Question: I am creating a alert badge using UILabel using following code:
'''
[label setText:@"67"];
UIFont * font = [UIFont systemFontOfSize:11];
[label setFont:font];
[label sizeToFit];
[label setTextAlignment:NSTextAlignmentCenter];
[label setBackgroundColor:[UIColor yellowColor]];
[label setTextColor:[UIColor whiteColor]];
label.layer.cornerRadius = label.frame.size.height/2;
'''

Everything is fine but vertical alignment of text is not correct. Its more close to top edge. How can I align text in vertical center of UILabel?
I read about ascender and descender properties of UIFont, can I use them to align text in vertical center of UILabel.
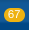
Answer: You could use an attributed string instead of a plain 'NSString' for the label's text (so use the 'attributedText' property instead of 'text'), and use the 'NSBaselineOffsetAttributeName' attribute <URL>.